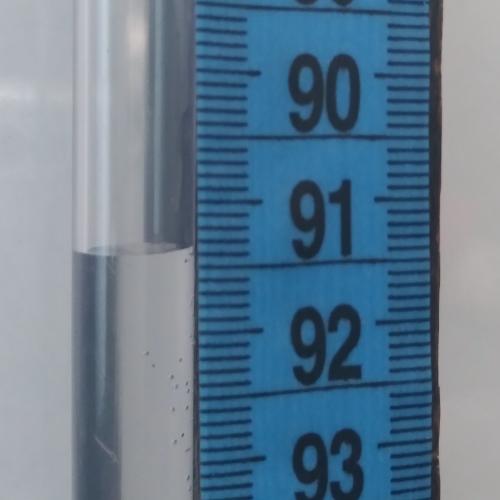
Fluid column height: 91.4 cm